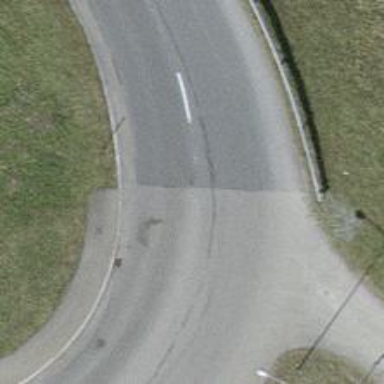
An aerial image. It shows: Asphalt footway with sidewalk and embankment.